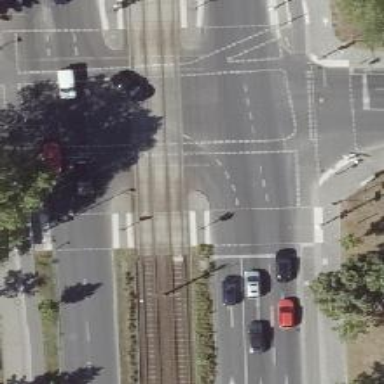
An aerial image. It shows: Tram crossing with traffic signals.